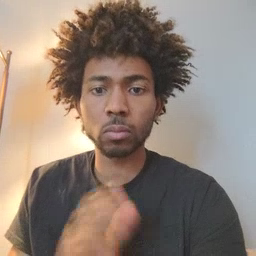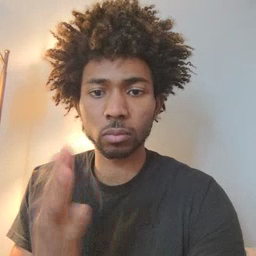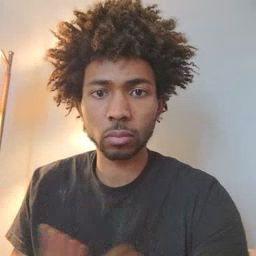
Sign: book